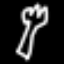
Label: fork